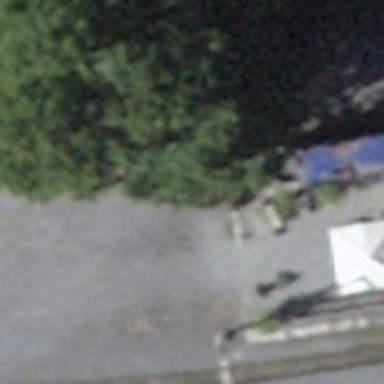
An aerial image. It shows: Charging station.